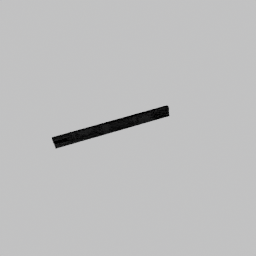
Label: architecture